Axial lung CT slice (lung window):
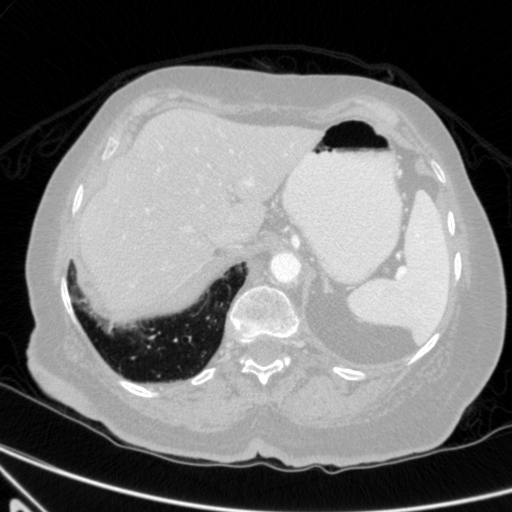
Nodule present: no